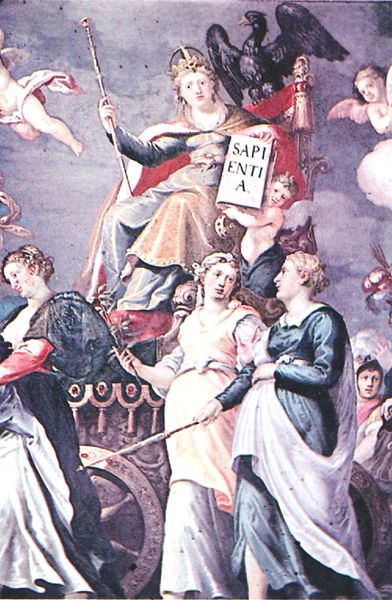
Titel: Augsburg, Rathaus, Goldener Saal
Künstler: Johann Matthias Kager
Standort: Augsburg (EU - D - B)
Schlagwörter: adler, blau, gemälde, himmel, umhang, vogel, wolken, frauen, ausschnitt, kleid, rot, wolke, kirche, krone, engel, putte, putto, spanien, stab, zug, rad, wagen, thron, rom, triumph, krönung, herrscherin, königin, fresko, streitwagen, putten, triumphzug, kaiserin, zepter, szepter, weisheit, regentin, sapientia, begleiterinnen, krone adler könig revolution